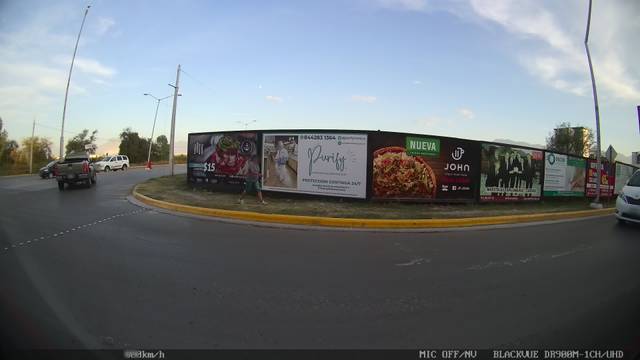
Region: Mexico
Coordinates: 25.477, -100.975